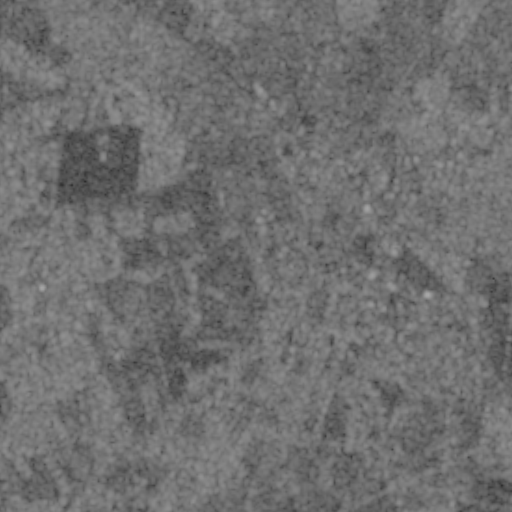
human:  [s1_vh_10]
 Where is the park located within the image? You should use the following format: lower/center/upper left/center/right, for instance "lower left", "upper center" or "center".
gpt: The park is located in the upper right of the image.
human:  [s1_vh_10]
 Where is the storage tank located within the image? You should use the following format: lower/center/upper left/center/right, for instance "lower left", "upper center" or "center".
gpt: The storage tank is located in the lower right of the image.
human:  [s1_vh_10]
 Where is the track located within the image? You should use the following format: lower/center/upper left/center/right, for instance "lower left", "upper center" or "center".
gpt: There is no track in the image.

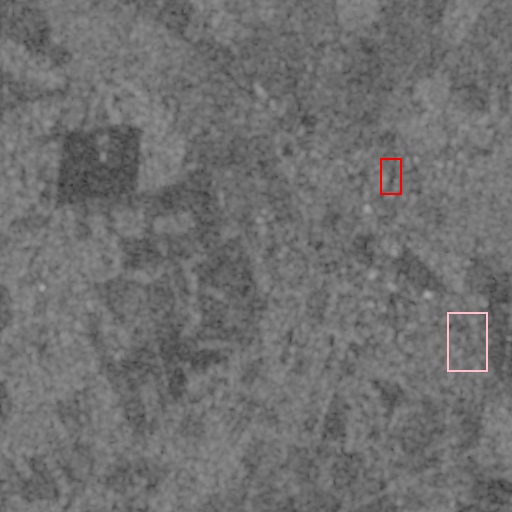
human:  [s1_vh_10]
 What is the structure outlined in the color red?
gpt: The structure outlined in red is a park.
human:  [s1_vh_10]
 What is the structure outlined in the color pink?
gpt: The structure outlined in pink is a parking lot.
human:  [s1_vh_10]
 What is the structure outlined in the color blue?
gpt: There is no blue outline.